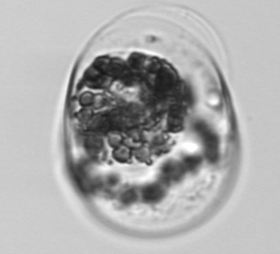
Label: Guinardia_flaccida